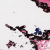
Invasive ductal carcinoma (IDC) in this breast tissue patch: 0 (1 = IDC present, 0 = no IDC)